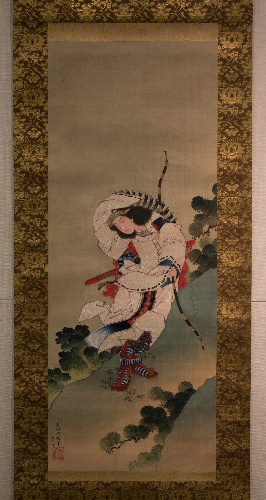
Title: 神功皇后図|The Legendary Empress Jingū
Artist: Katsushika Hokusai 葛飾北斎
Artist bio: Japanese, Tokyo (Edo) 1760–1849 Tokyo (Edo)
Date: dated 1847
Object type: Hanging scroll
Classification: Paintings
Medium: Hanging scroll; ink and color on silk
Culture: Japan
Period: Edo period (1615–1868)
Dimensions: Image: 31 3/4 × 12 1/2 in. (80.7 × 31.7 cm)
Overall with mounting: 64 7/16 × 17 9/16 in. (163.7 × 44.6 cm)
Overall with knobs: 64 7/16 × 19 5/16 in. (163.7 × 49 cm)
Department: Asian Art
Credit line: Charles Stewart Smith Collection, Gift of Mrs. Charles Stewart Smith, Charles Stewart Smith Jr., and Howard Caswell Smith, in memory of Charles Stewart Smith, 1914
Accession year: 1914
Repository: Metropolitan Museum of Art, New York, NY
Tags: Bow and Arrow|Women